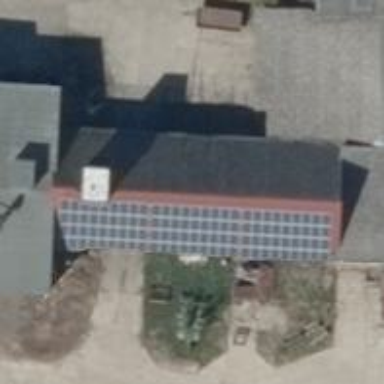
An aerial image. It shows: Small solar photovoltaic panel generator is producing electricity.